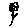
Label: flower